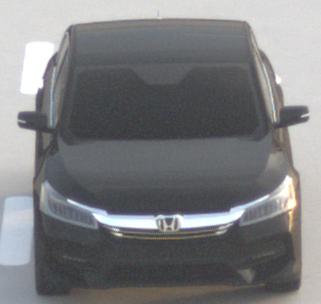
Make: Honda
Model: Accord Hybrid
Detailed model: 9. Generation
Model produced from: 2015
Model produced until: 2019
Doors: 4
Color: black
Road condition: dry road
Daytime: sunrise or sunset
Contrast: low contrast